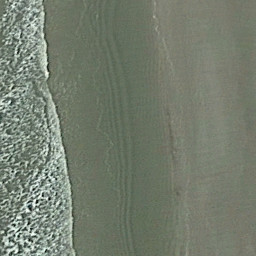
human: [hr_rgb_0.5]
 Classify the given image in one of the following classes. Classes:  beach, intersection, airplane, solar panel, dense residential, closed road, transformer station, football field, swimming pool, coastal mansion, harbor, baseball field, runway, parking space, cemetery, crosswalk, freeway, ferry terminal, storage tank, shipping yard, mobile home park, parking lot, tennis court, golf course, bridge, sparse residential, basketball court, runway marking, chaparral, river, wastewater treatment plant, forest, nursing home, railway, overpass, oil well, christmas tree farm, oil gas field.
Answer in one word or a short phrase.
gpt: beach